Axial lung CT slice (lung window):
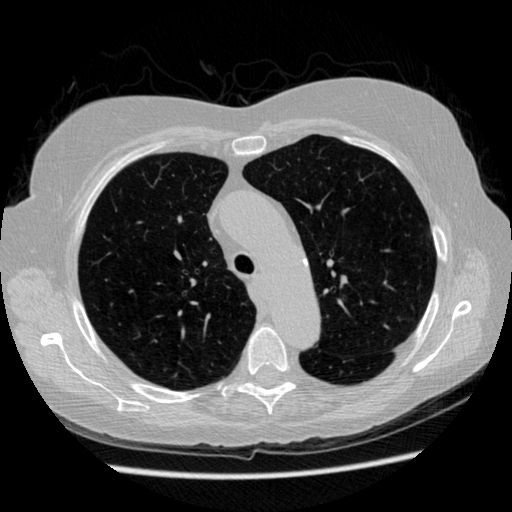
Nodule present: no